Question:
I want to align 2 sections next to each other. One has text(heading) and the text will be changing in length. one more section has a image.
My issue is when i make the screen size smaller, the second section is coming down.
Tried display:table-row; display:table; display:table-cell; nothing helps. the second div still comes down.
Please Help.
-Thanks in advance.
This is my code:
HTML
'''
<h2><span>BE PREPARED PREPARED</span><img src="http://localhost/safesteps/wp-content/uploads/2014/04/before_bg_r.png" alt="before_bg_r"/></h2>
'''
CSS
'''
.inner_berfore h2{
display:table-row;
border-top: 4px solid #767676;
position: relative;
float:left;
width:98%;
}
.inner_berfore h2 span{
background:#767676;
display:table-cell;
font-family: 'arial-black';
text-transform:uppercase;
padding-left:16px;
font-size:22px;
line-height:40px;
color:#FFF;
float:left;
}
.inner_berfore h2 img{
display:table-cell;
float:left;
height:40px;
}
'''
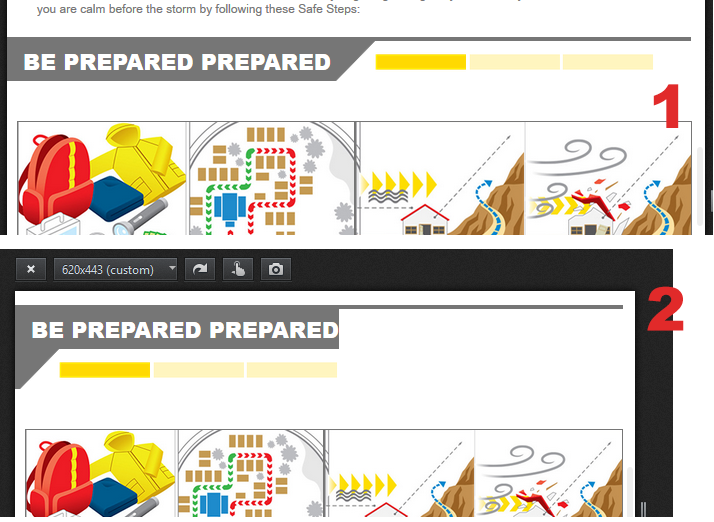
Answer: For static Text:
Try : <URL>
'''
div{display:inline-block;width:49%;vertical-align:top;}
div img{max-width:100%}
'''
HTML:
'''
<div>Text</div>
<div><img src="src" /></div>
'''
you can assign different width as per your design
For dynamic text:
<URL>
CSS:
'''
.table{display:table;}
.table div{display:table-cell;vertical-align:top;}
.table div img{max-width:100%}
'''
HTML:
'''
<div class="table">
<div>Hellodfgsdfgsdfghsdfhsdfhdsfhdfhdsfhsdfhsdh</div>
<div>
<img src="http://asia.olympus-imaging.com/products/dslr/e520/sample/images/sample_03.jpg" />
</div>
</div>
'''